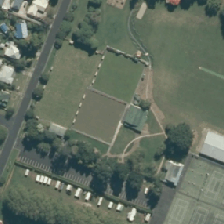
Land cover: urban_parkland